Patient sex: M
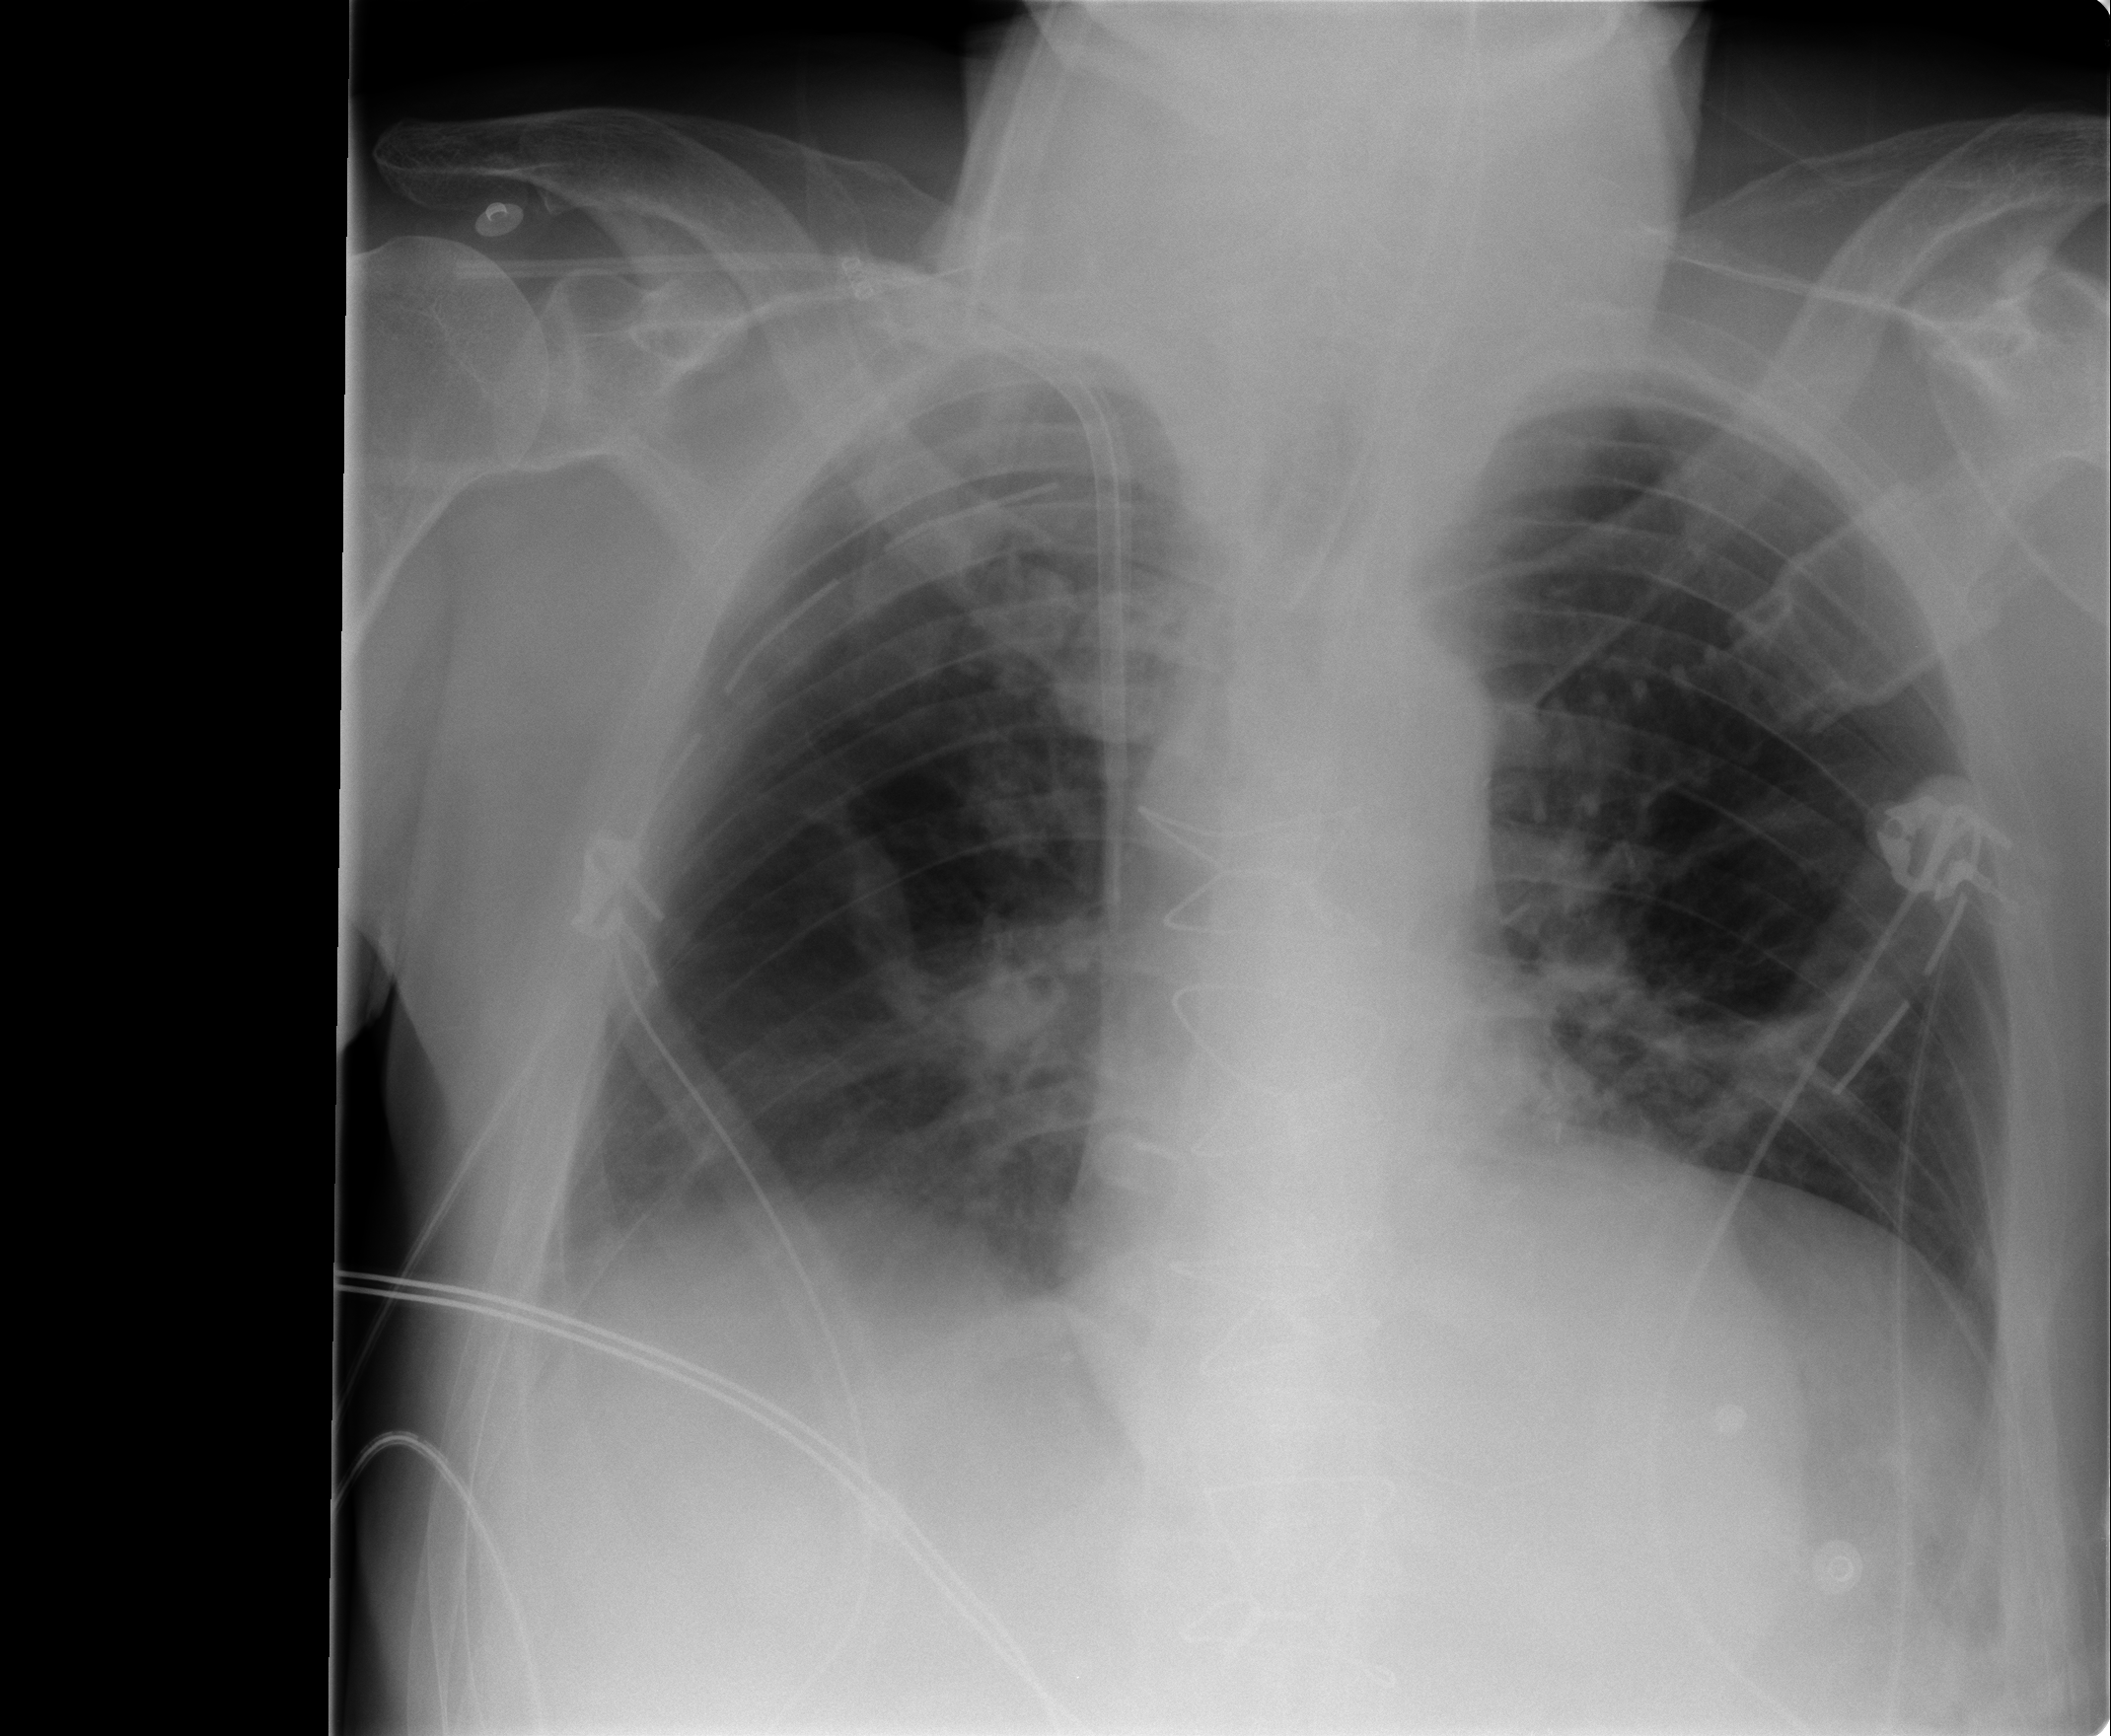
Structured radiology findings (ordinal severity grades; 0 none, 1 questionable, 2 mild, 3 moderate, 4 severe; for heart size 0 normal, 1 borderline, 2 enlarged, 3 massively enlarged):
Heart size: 0
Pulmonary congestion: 2
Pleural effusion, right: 2
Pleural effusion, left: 0
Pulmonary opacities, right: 0
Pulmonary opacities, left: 0
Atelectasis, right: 2
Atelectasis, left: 2